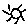
Label: sun